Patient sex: M
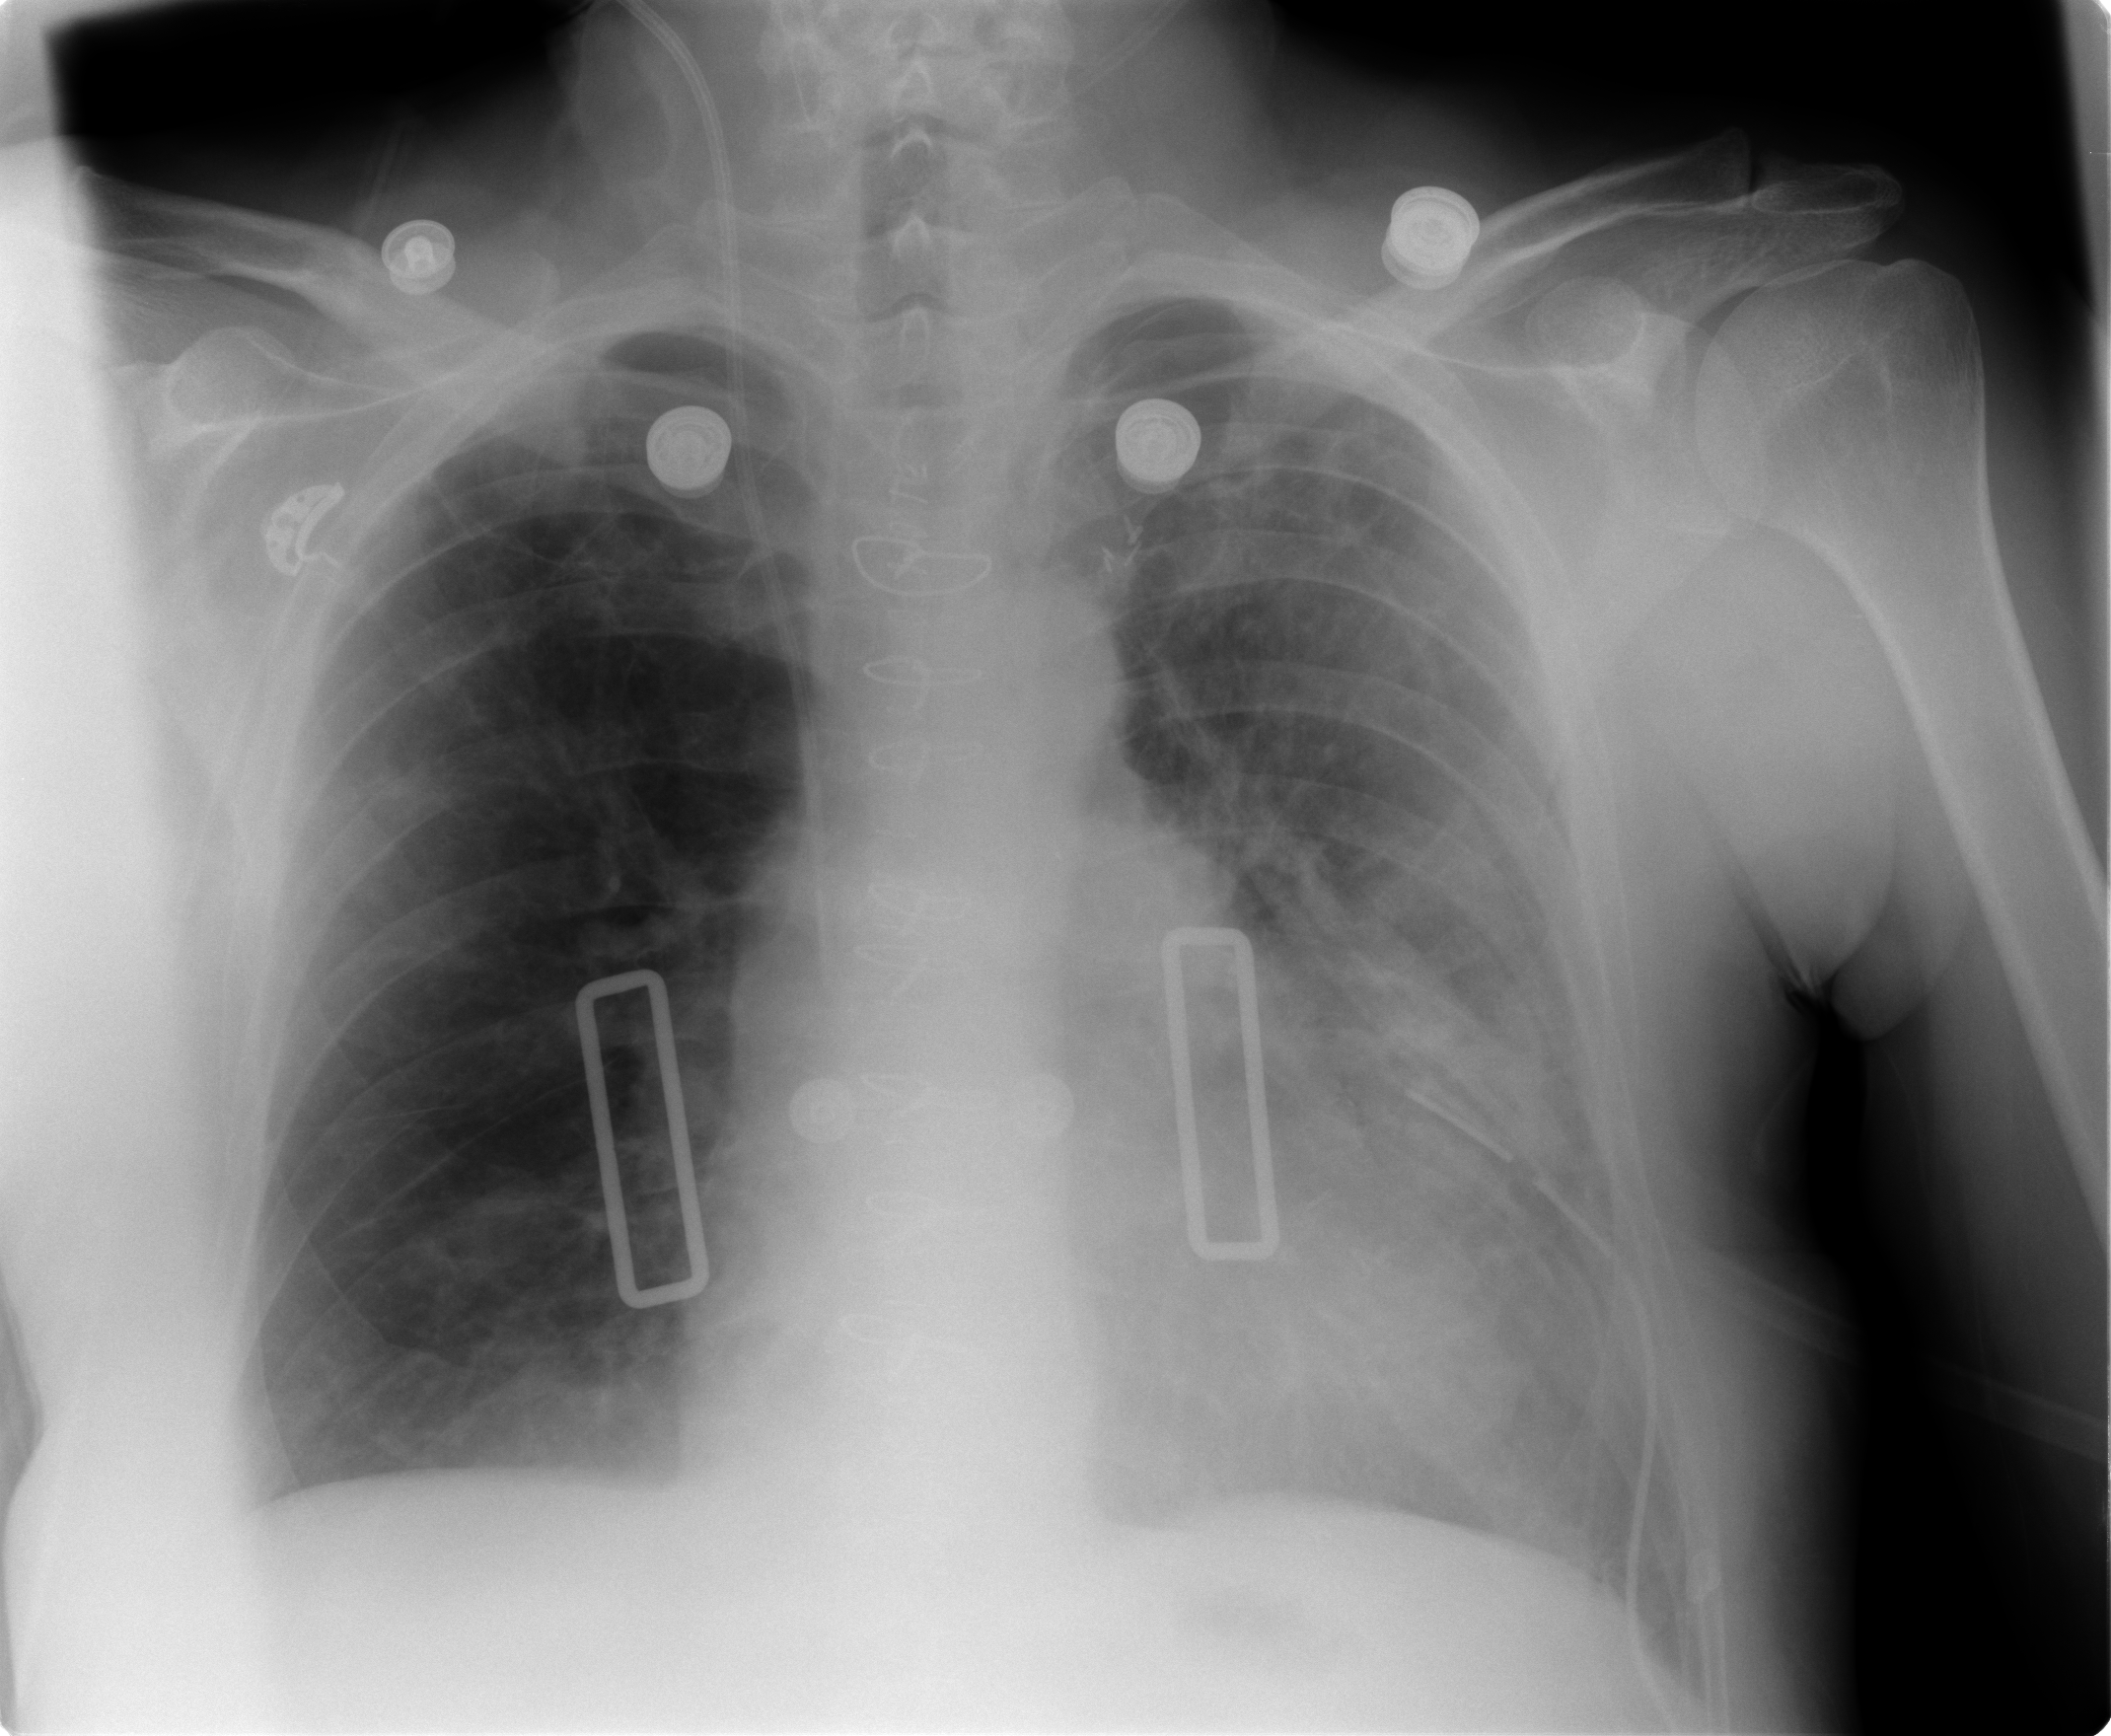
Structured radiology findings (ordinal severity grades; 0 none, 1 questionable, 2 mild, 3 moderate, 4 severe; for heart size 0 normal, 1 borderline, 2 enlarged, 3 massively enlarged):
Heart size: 2
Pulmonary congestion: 1
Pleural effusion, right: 0
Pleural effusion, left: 1
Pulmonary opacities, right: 1
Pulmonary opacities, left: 3
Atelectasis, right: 2
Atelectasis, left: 3